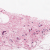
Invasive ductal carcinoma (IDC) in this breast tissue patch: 0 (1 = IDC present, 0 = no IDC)